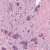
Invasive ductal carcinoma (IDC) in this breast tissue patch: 1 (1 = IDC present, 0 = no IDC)